Question: I am working on the UI for a particular java application. I need to create a UI like this, can someone direct me as to what all to use to create this:

I am Sorry for the Paint Image. Hope it does the Purpose:-|. What I specifically need is -
1. The Pink Tab containing the Application Title is always constant whereas the text in nearby label (written as "Changing title will vary).
2. Also,the tabs - tab 1,2 and 3 need to be in the shape of a rectangle with circular ends.And these tabs should function as the tabs in a JTabbedPane.
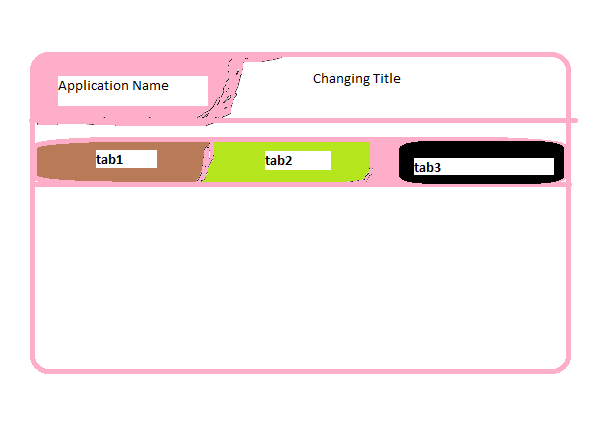
Answer: 1) only the way would be use <URL>, part of them override 'BasicTabbedPaneUI' and correctly
2) you can use <URL>, there are only about 'Colors', I leaving to override 4 navigations buttons and 'AbstractIcons' inside those 'AbstractButtons'
3) use most complex <URL>,
4) for Customized 'TittleBar' to create the 'JPanel' with 'GradientPaint'